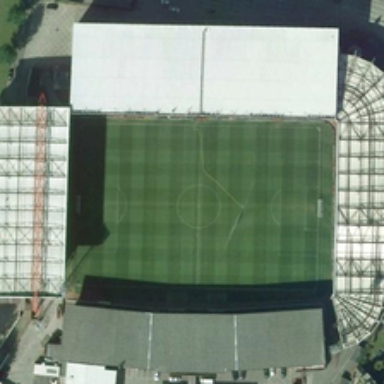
A large stadium is near several green trees .